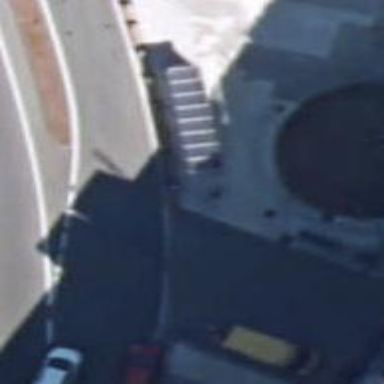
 serving as platform for public transportation."